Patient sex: M
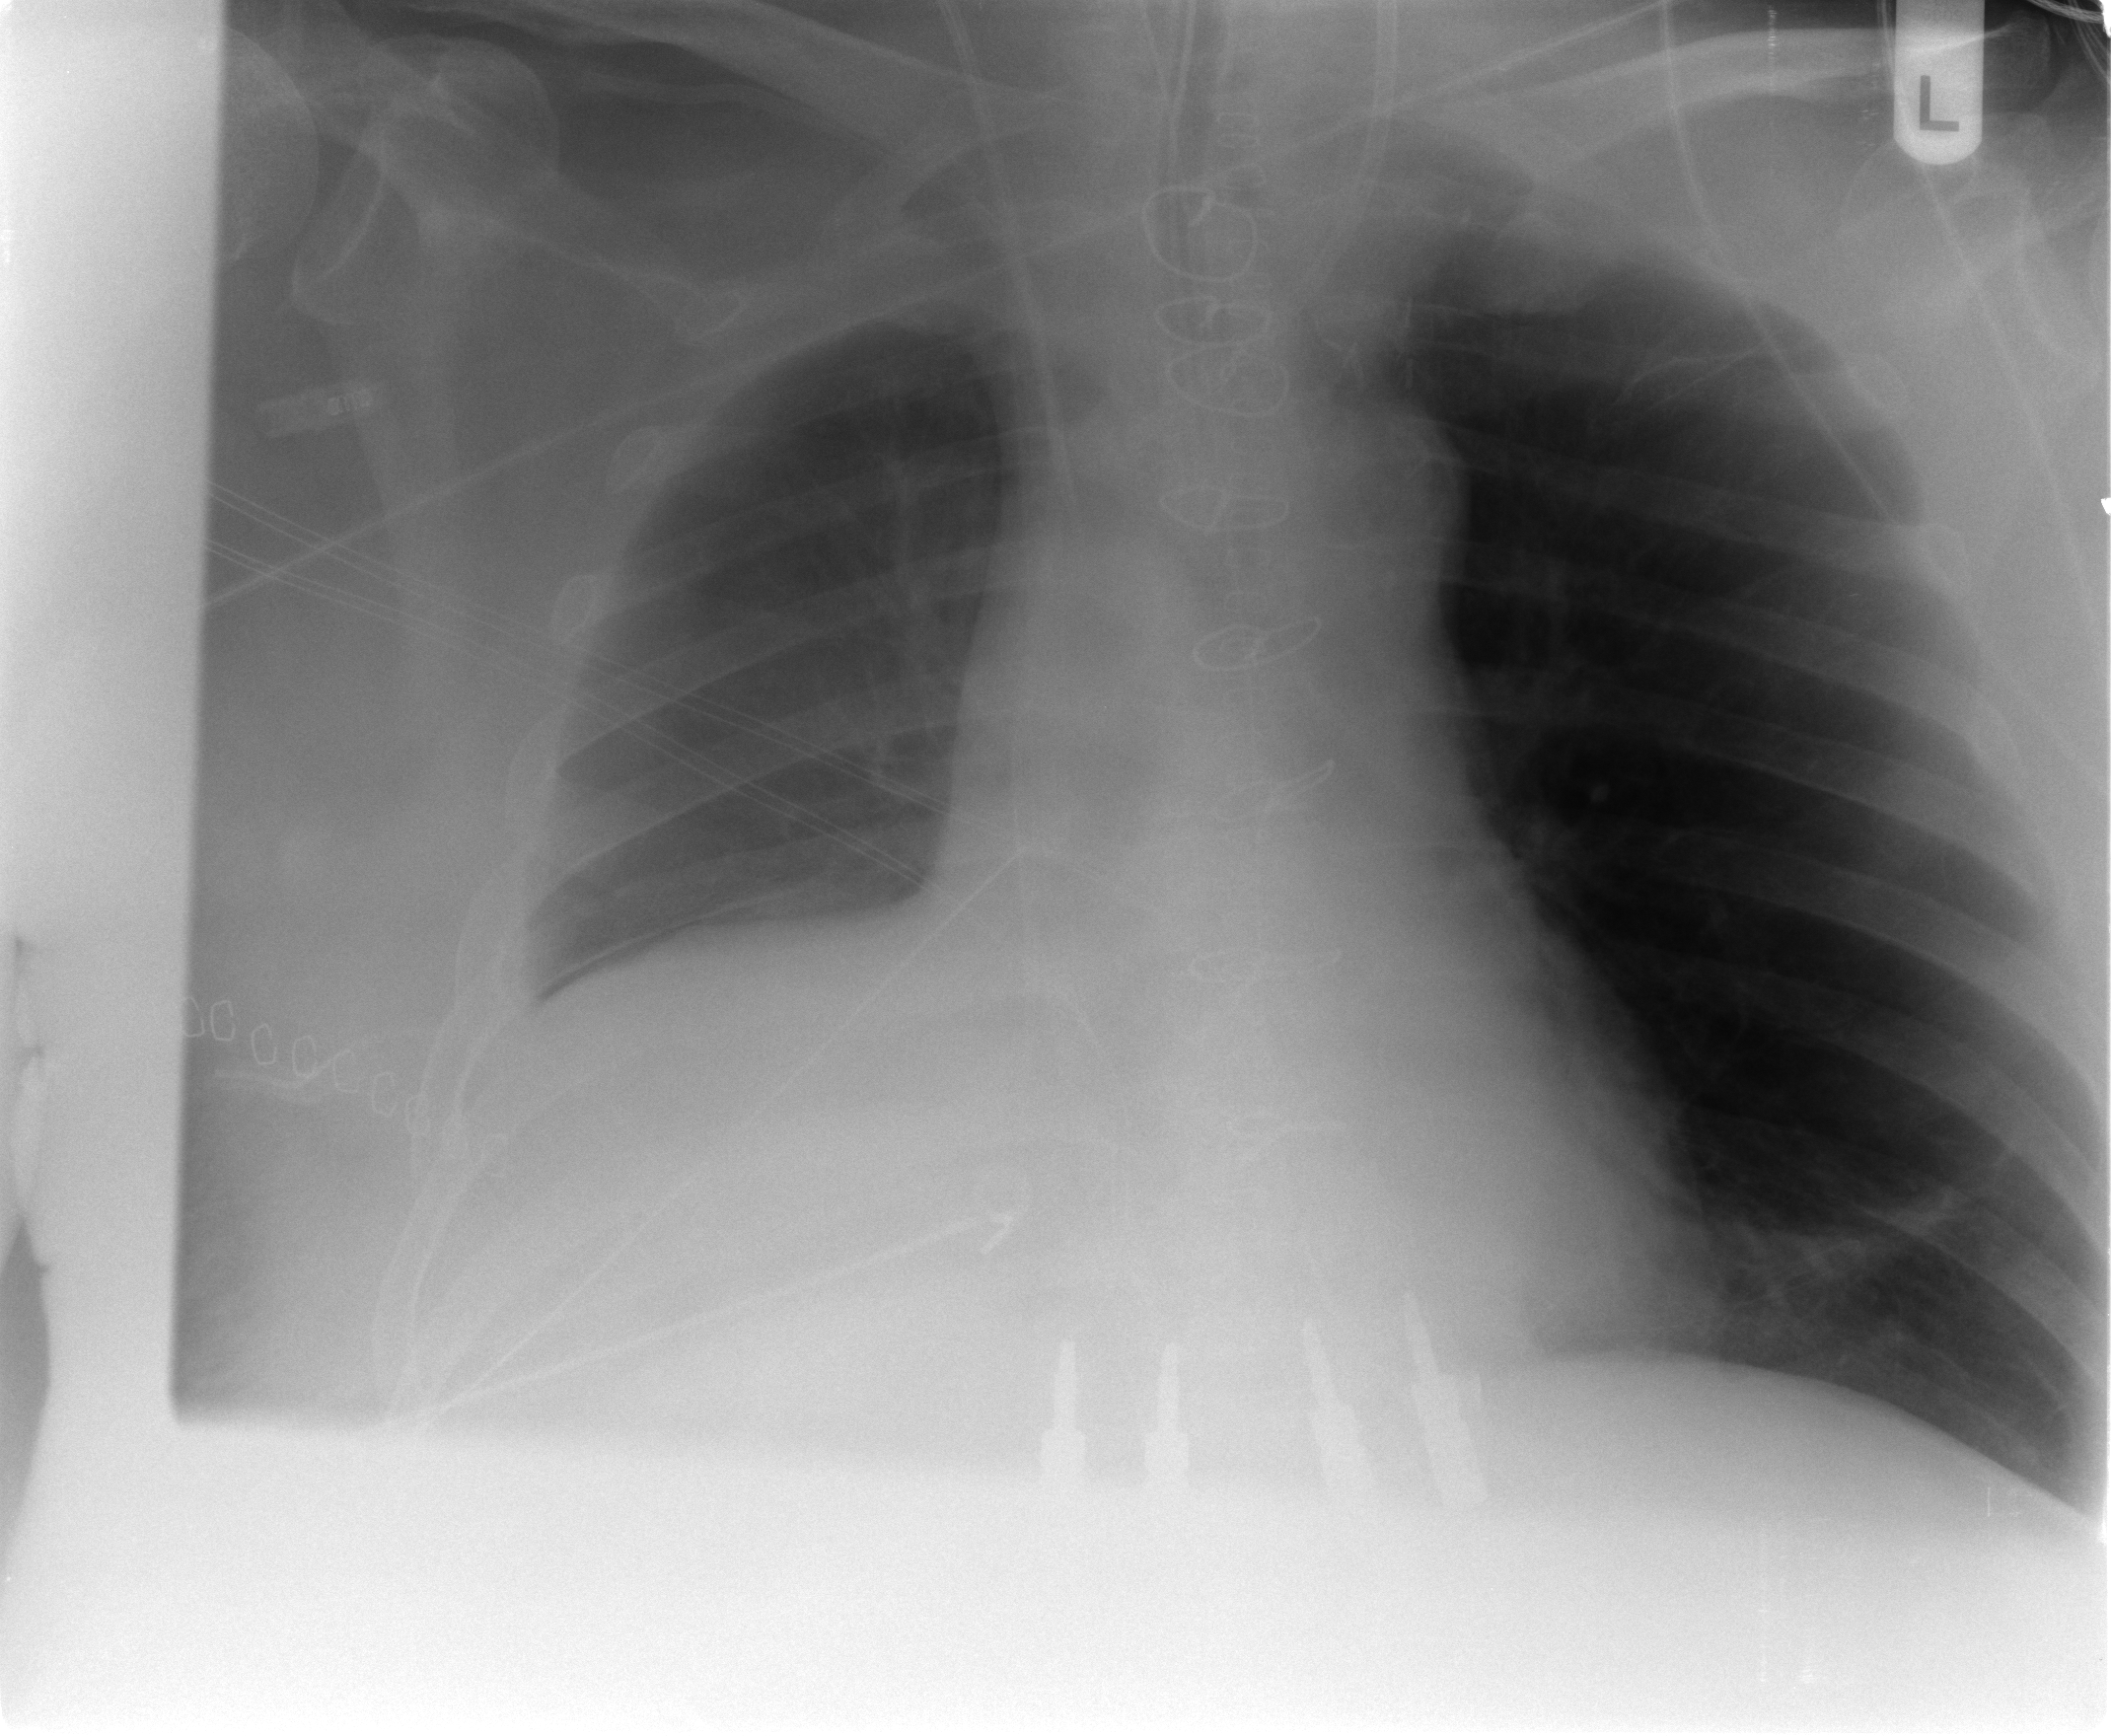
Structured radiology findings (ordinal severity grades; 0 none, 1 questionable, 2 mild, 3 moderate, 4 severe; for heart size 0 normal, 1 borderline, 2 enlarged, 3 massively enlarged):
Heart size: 0
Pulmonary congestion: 0
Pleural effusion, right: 2
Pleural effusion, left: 0
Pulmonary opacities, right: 0
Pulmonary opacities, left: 0
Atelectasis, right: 3
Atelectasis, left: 0